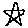
Label: star